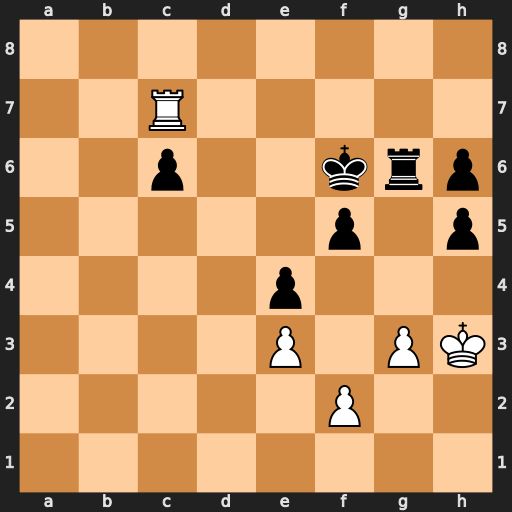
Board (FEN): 8/2R5/2p2krp/5p1p/4p3/4P1PK/5P2/8
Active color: w
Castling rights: -
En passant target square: -
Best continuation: Rxc6+ Kf7 Rxg6 Kxg6 Kh4 Kh7 Kxh5